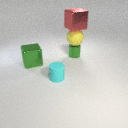
large yellow rubber sphere above small green metal cylinder